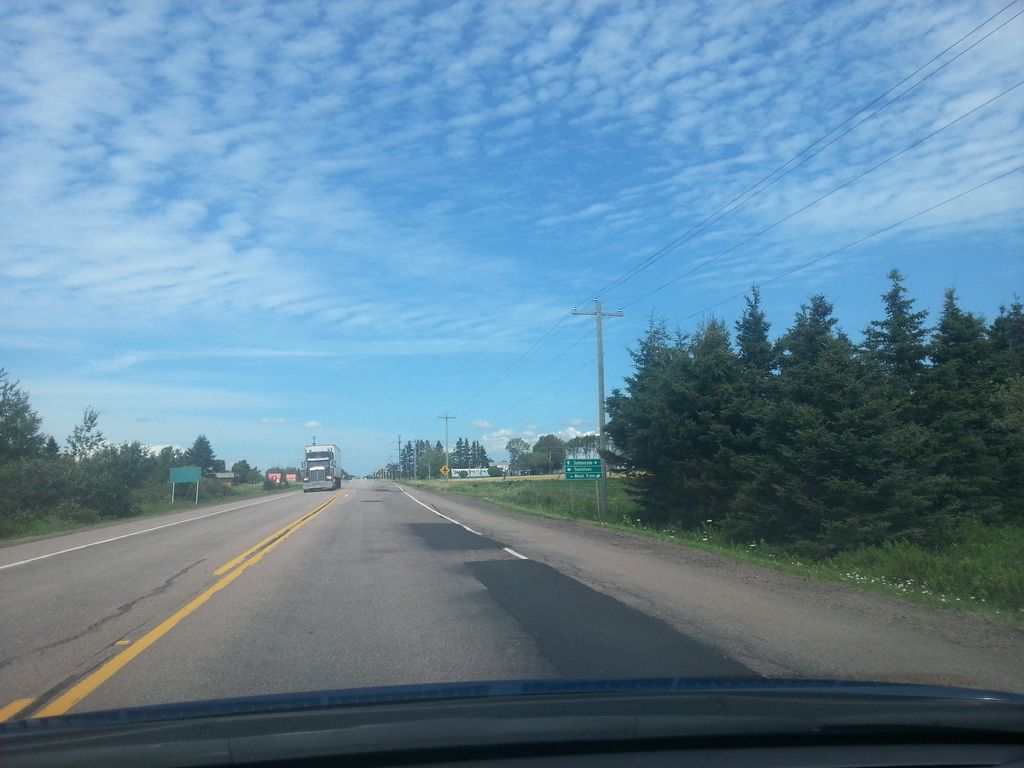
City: charlottetown